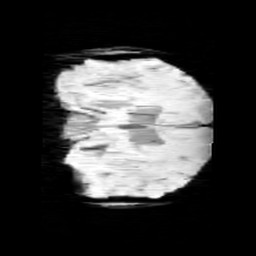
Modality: minIP
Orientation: coronal
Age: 10
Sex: female
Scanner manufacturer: siemens
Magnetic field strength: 3 T
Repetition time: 0.027 s
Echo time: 0.02 s